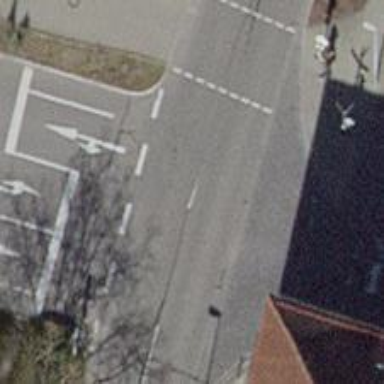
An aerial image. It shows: Residential road with asphalt surface and exclusive cycle lanes on both sides.